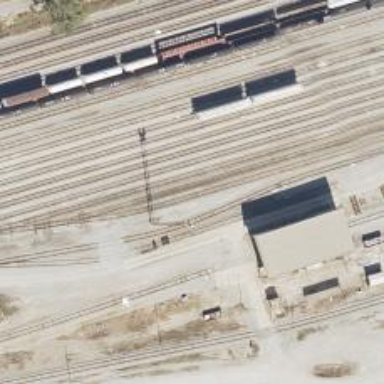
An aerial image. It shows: Railway yard.